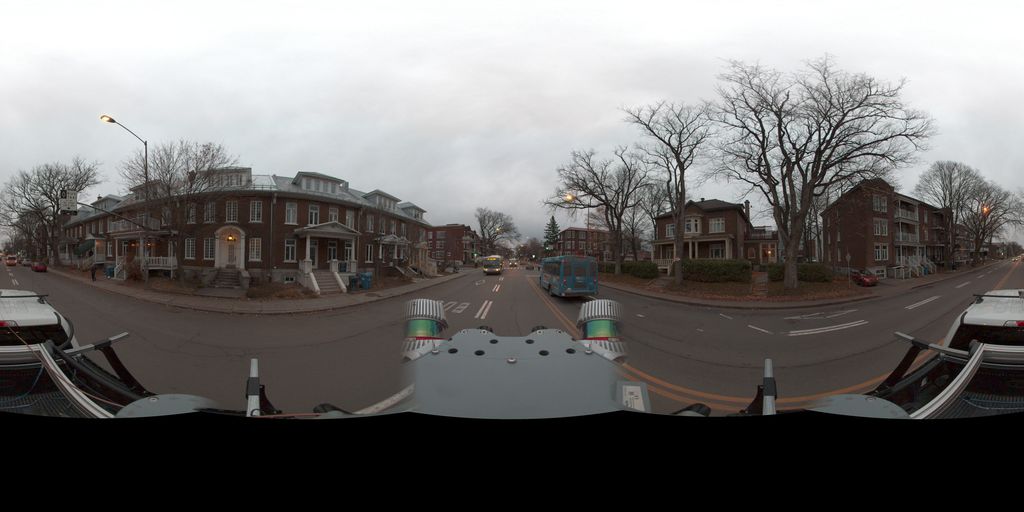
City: quebec_city